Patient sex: F
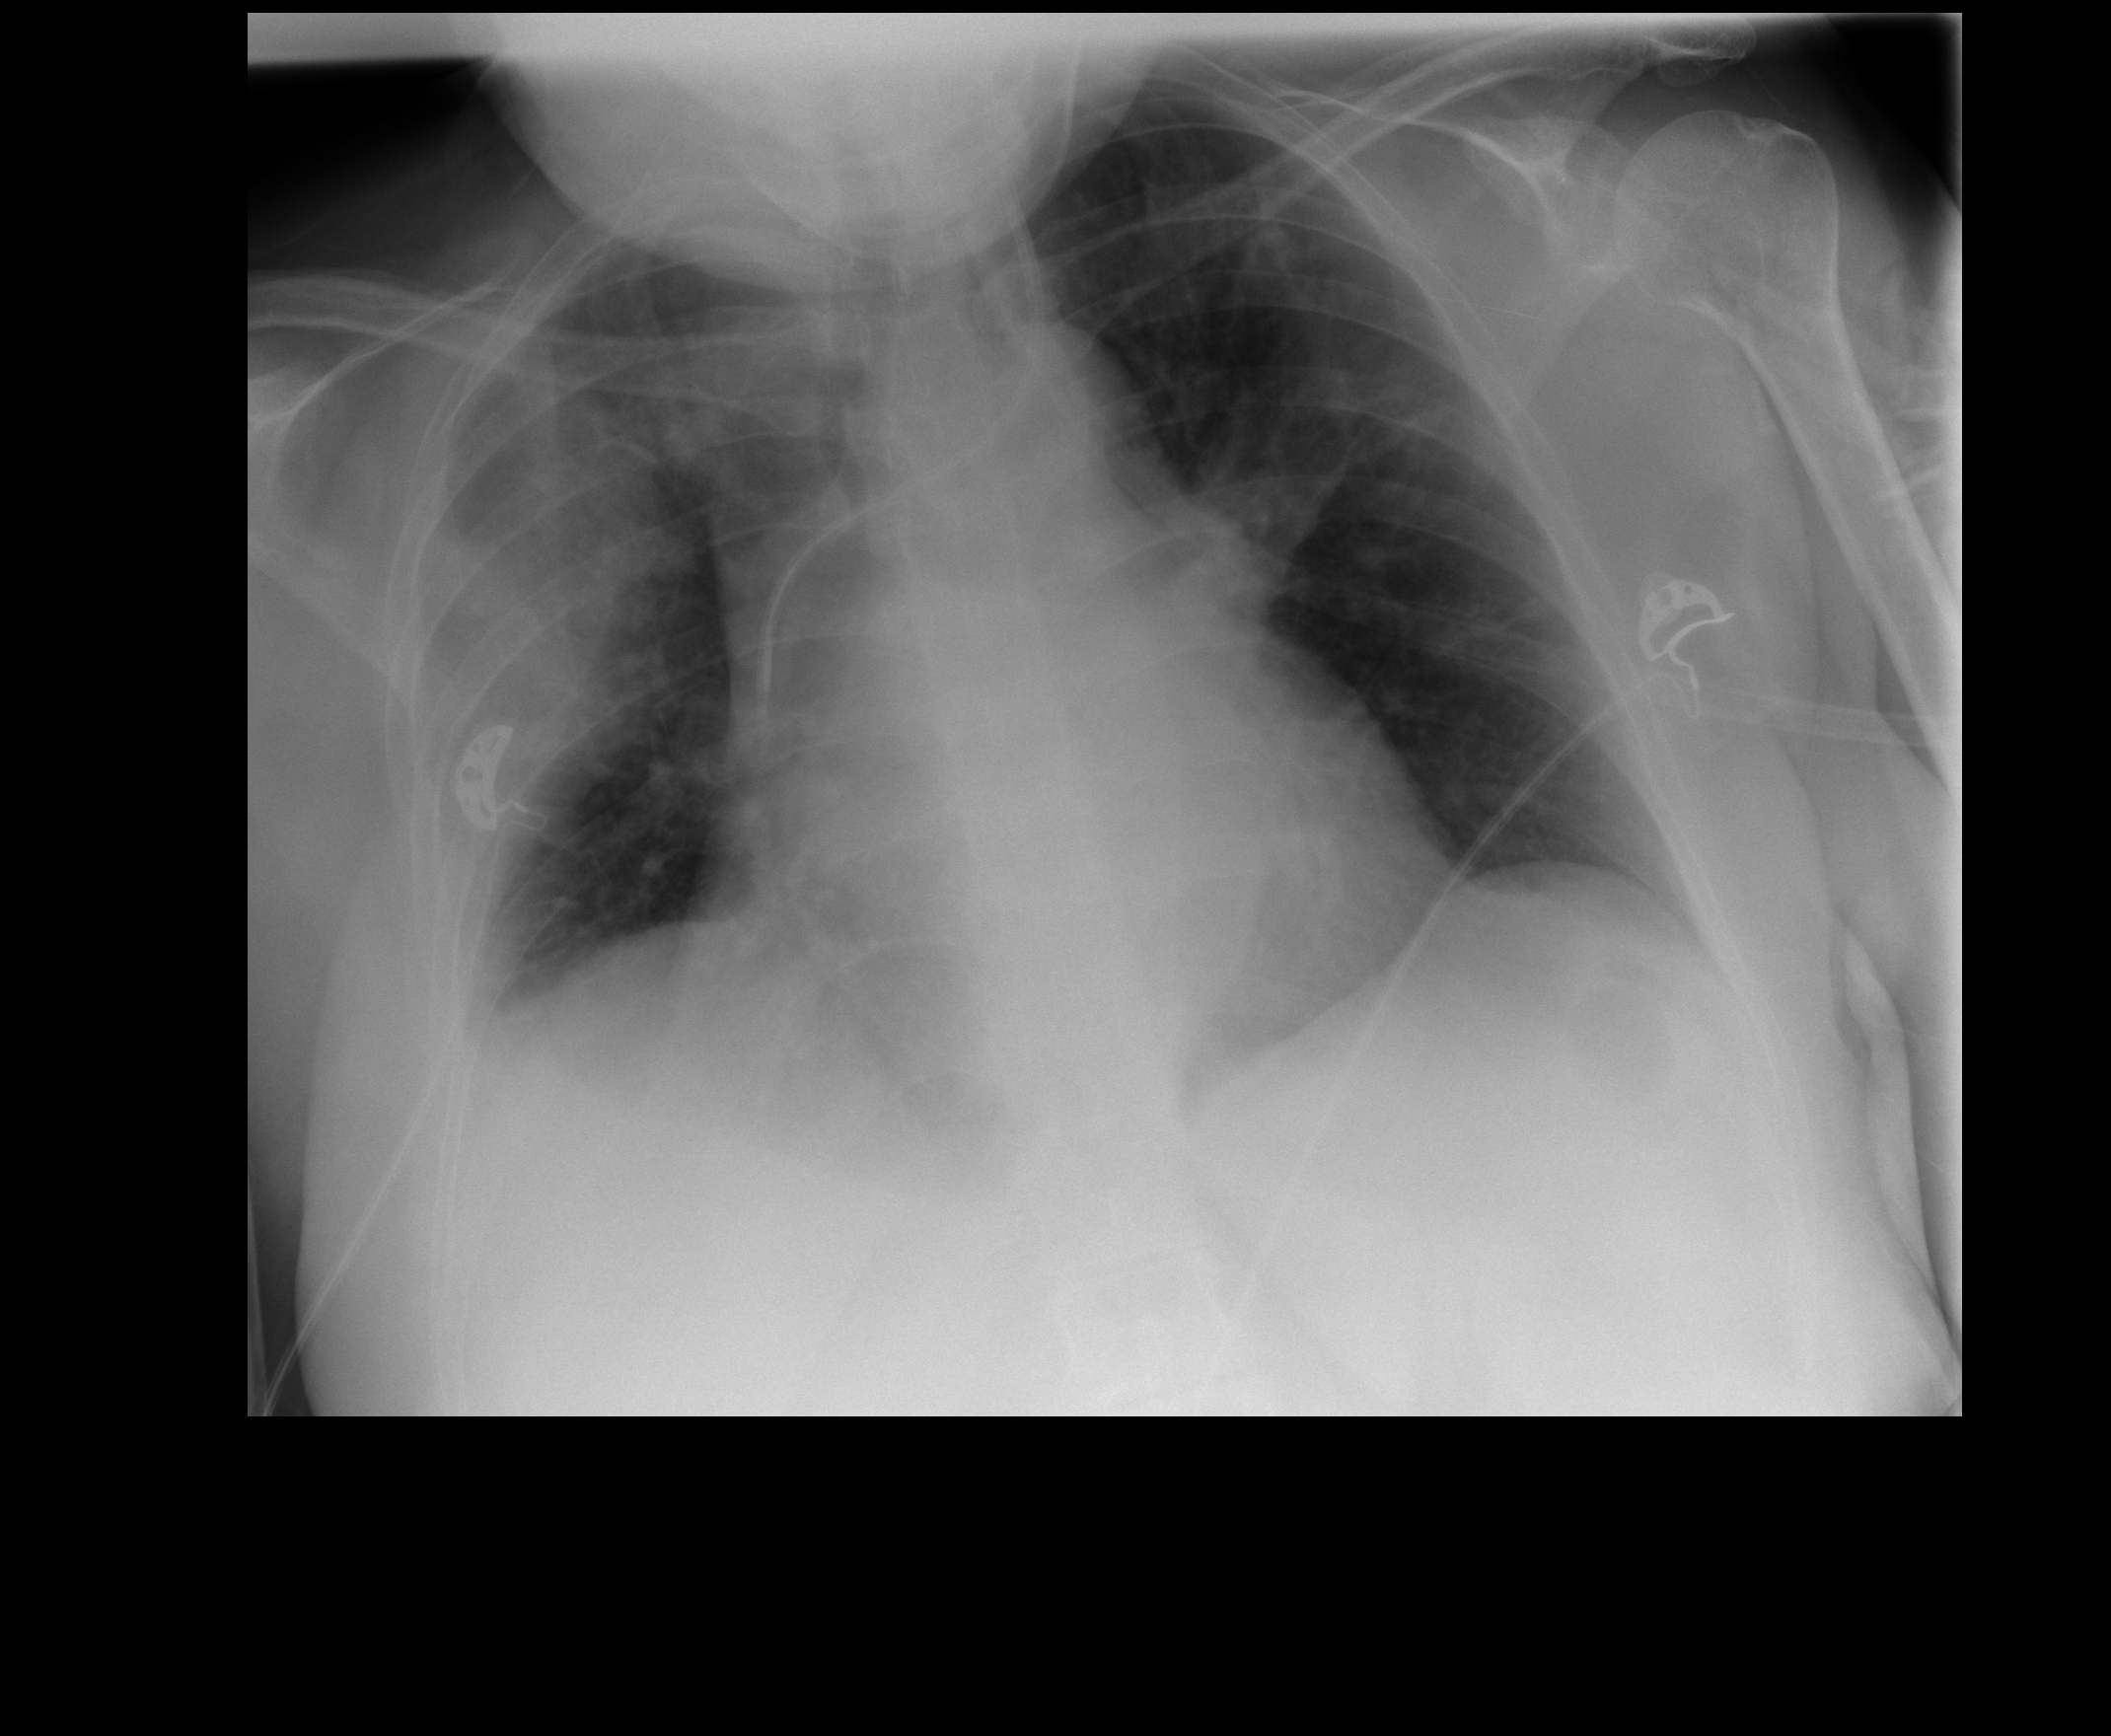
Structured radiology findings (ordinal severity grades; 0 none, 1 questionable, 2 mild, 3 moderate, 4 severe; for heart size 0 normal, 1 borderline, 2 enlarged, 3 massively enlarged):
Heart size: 2
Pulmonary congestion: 0
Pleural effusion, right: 2
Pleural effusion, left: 0
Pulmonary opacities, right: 2
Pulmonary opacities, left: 2
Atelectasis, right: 3
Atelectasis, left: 3